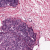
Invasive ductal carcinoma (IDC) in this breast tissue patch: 0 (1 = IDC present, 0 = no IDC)